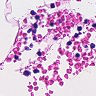
Metastatic tissue present: no